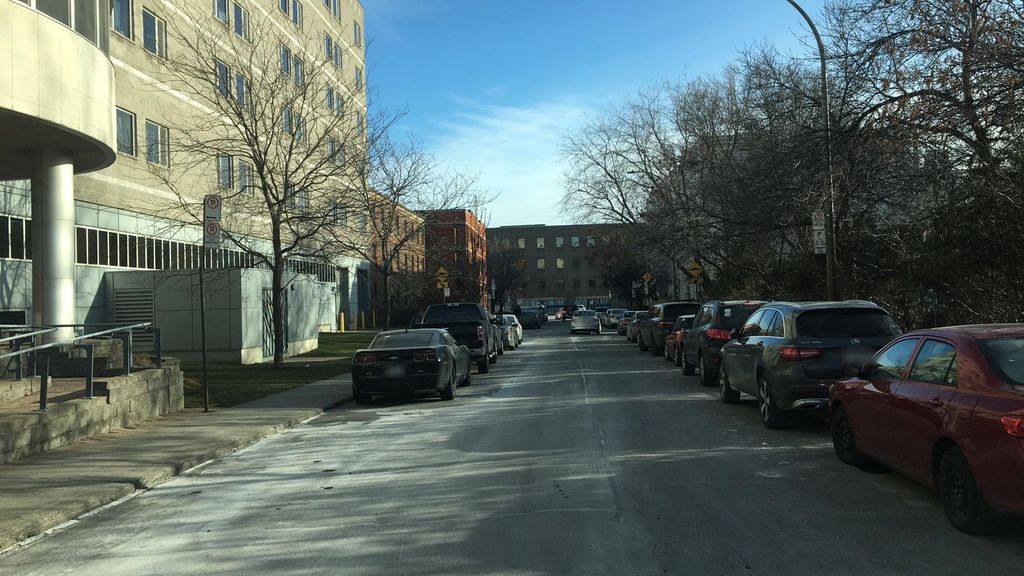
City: montreal